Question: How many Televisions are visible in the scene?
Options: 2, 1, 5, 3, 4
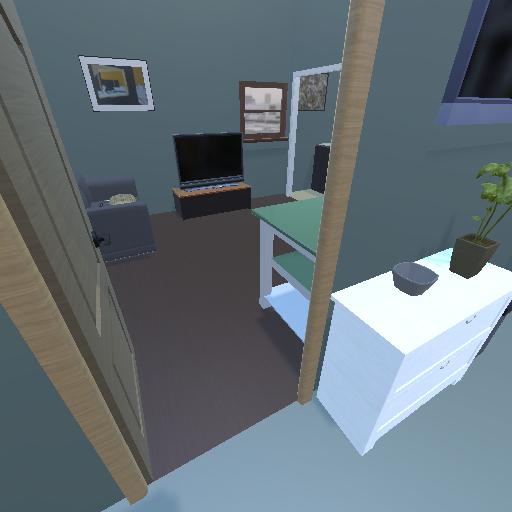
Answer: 2